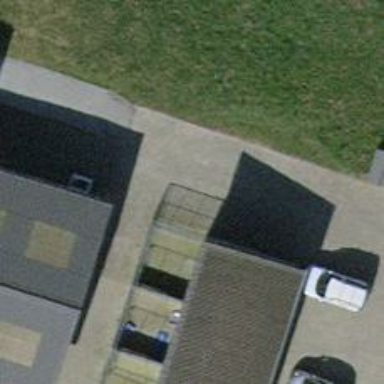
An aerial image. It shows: Driveway made of paving stones.